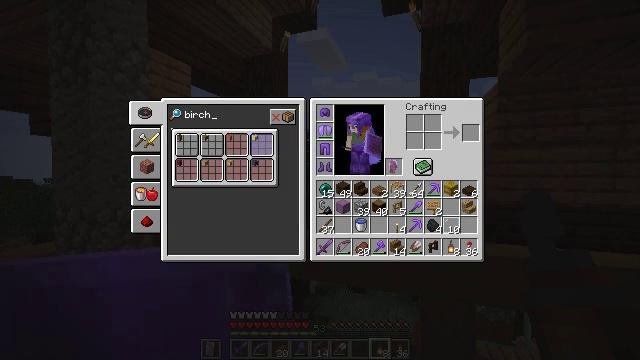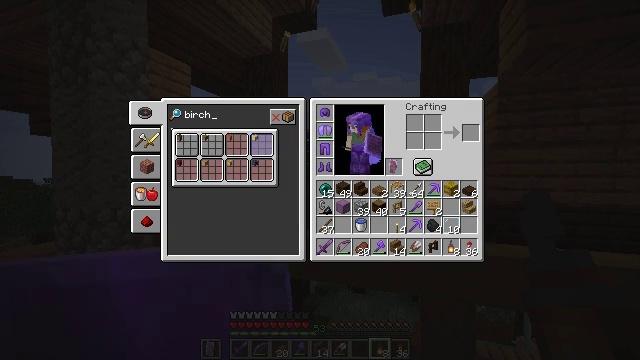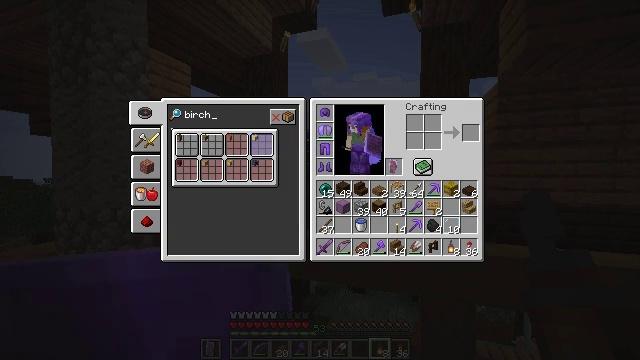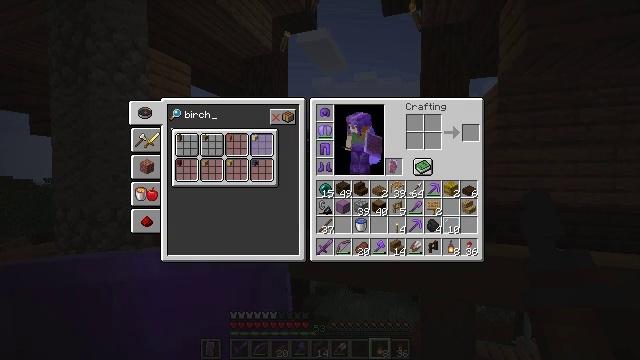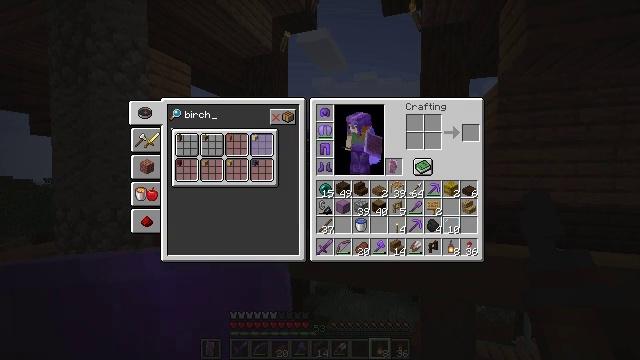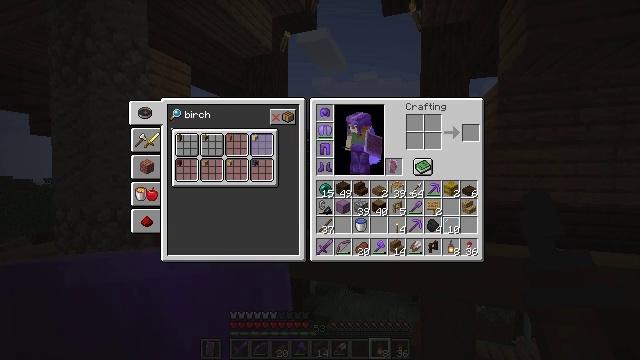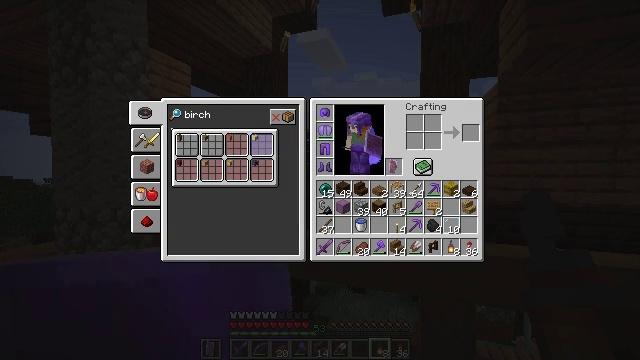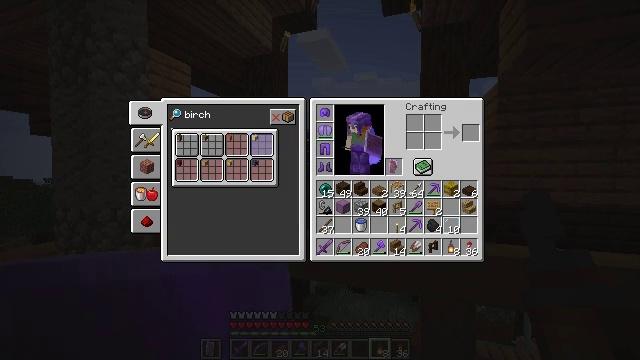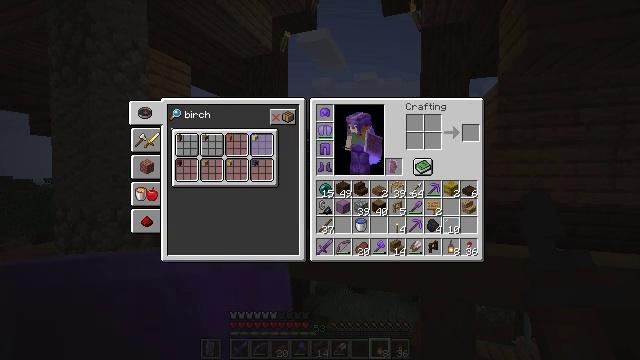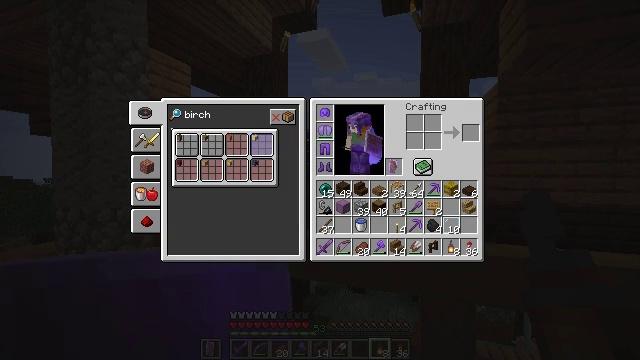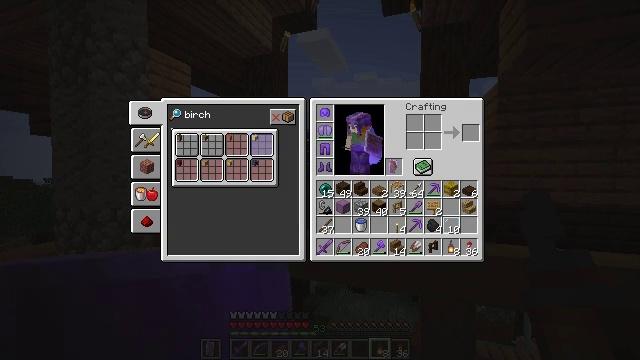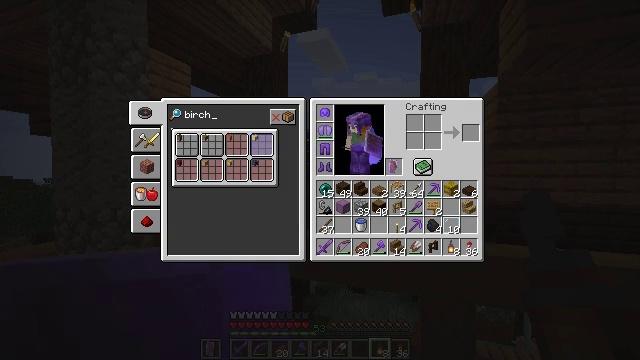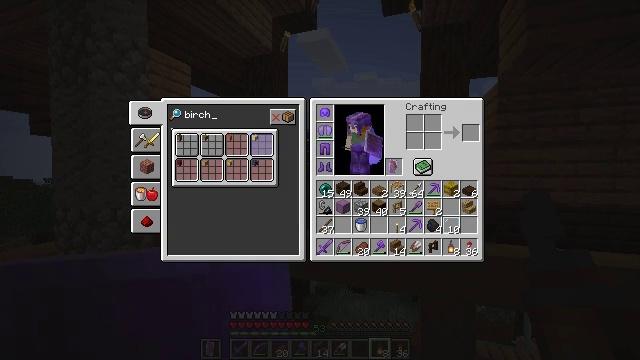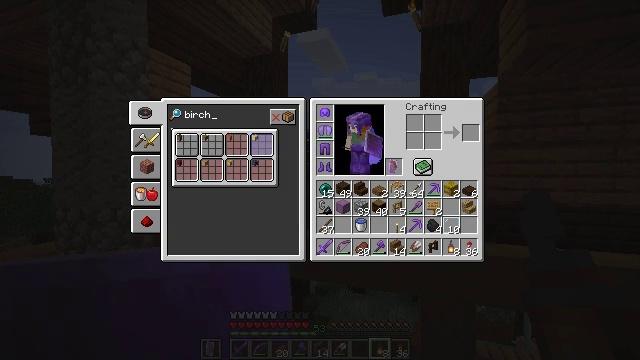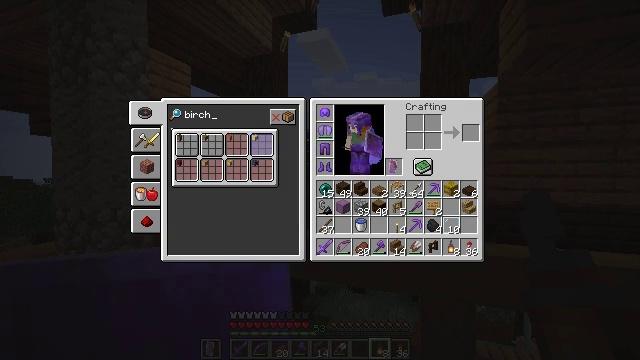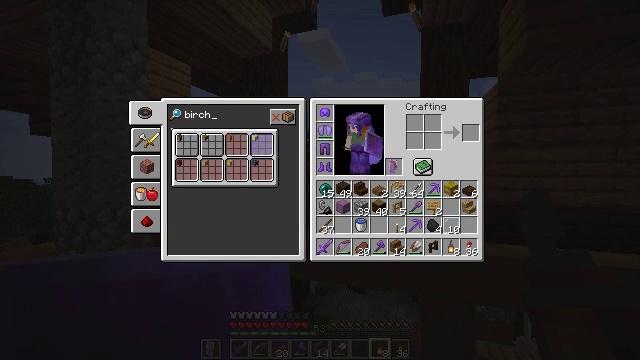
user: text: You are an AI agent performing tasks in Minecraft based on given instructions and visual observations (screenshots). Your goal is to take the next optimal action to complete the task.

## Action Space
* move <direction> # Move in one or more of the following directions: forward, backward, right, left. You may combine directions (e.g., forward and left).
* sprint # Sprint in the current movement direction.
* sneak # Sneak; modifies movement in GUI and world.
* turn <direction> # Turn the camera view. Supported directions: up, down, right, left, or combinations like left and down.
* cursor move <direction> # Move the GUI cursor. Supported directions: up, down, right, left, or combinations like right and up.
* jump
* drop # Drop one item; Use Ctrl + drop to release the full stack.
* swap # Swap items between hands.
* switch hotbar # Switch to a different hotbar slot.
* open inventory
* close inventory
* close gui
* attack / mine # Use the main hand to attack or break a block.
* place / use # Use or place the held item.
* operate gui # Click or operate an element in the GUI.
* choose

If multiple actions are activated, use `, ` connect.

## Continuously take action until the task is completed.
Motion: motion action
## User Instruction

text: Break the vines.
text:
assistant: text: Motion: no_op
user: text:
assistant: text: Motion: no_op
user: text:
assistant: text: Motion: no_op
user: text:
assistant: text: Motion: no_op
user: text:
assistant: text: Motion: no_op
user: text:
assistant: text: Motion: no_op
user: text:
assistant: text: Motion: no_op
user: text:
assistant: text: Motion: no_op
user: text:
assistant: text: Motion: no_op
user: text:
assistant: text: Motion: no_op
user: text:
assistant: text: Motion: no_op
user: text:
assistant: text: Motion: no_op
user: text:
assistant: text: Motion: no_op
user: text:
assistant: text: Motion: no_op
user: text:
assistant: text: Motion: no_op
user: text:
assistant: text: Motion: no_op
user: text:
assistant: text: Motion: no_op
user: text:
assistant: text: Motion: no_op
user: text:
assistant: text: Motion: no_op
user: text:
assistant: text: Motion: no_op
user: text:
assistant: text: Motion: no_op
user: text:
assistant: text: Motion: no_op
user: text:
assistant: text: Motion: no_op
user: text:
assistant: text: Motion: no_op
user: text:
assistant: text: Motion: no_op
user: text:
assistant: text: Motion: no_op
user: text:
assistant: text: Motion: no_op
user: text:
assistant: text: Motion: no_op
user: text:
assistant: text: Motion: no_op
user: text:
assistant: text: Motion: no_op